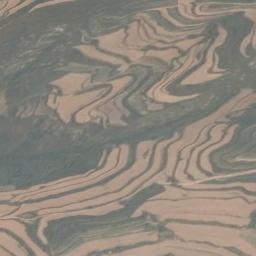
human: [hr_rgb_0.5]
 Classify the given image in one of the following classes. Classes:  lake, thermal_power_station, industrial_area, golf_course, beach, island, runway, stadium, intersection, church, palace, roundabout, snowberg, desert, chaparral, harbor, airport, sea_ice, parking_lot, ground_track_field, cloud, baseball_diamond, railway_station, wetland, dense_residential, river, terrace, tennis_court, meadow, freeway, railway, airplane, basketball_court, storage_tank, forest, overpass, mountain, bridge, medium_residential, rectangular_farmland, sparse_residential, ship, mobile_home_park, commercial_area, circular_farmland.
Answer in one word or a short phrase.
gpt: terrace